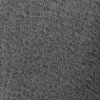
Atmospheric dust classification: not_dusty